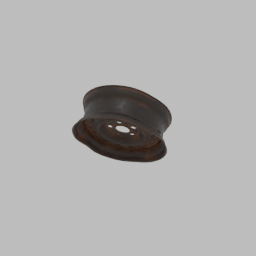
Label: mechanical